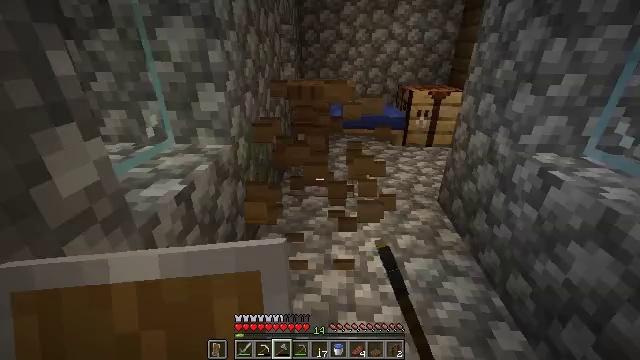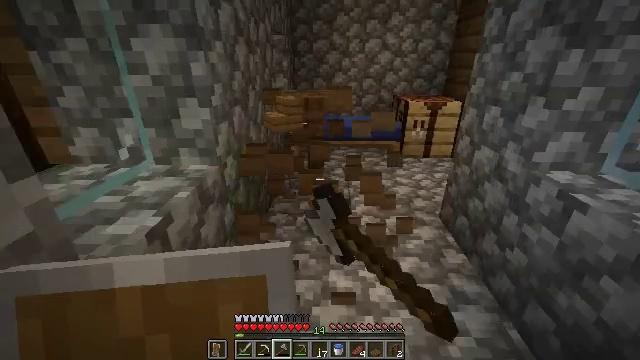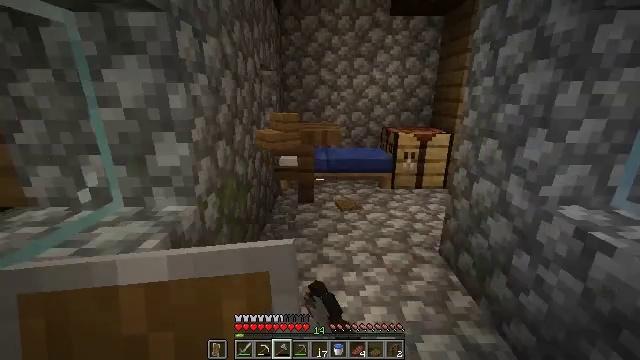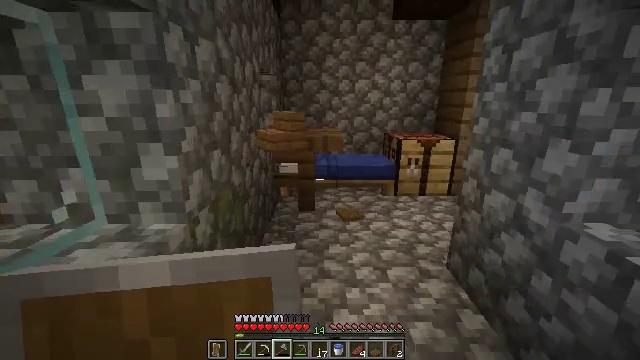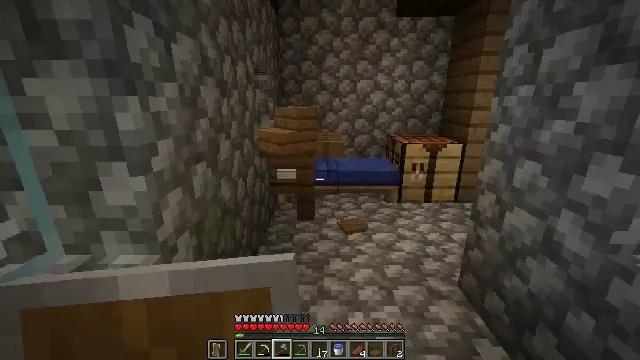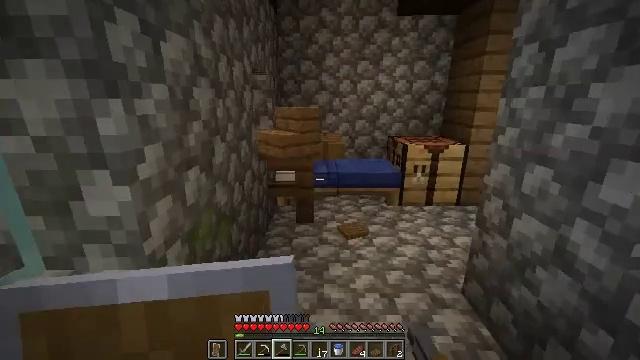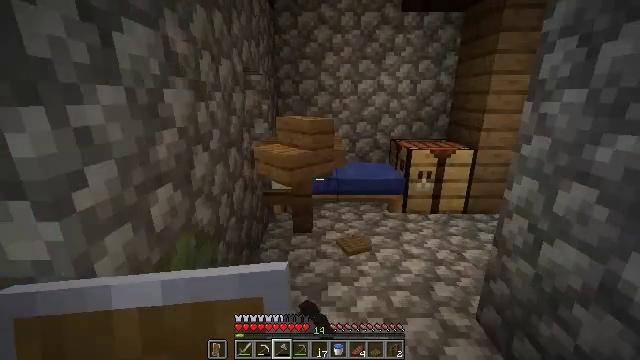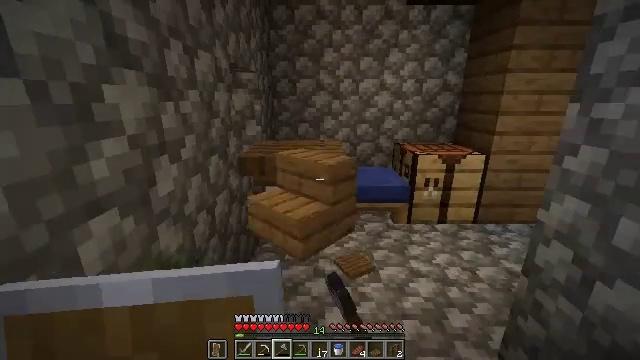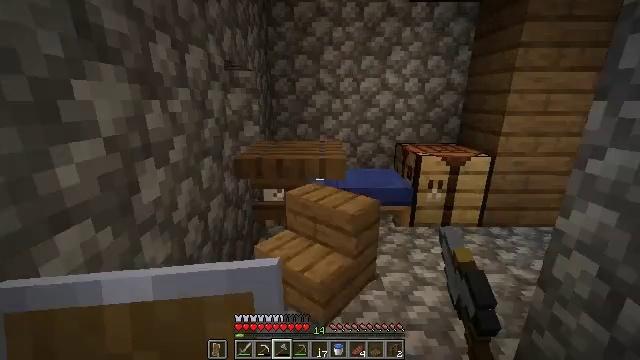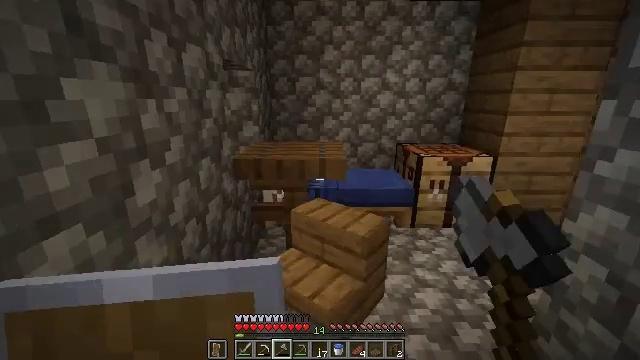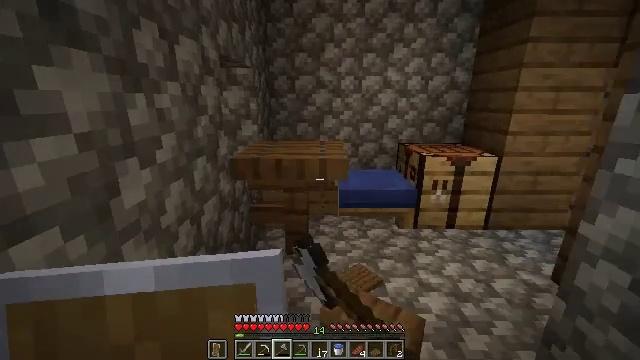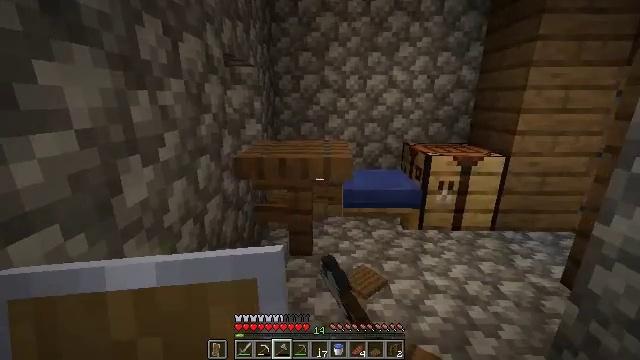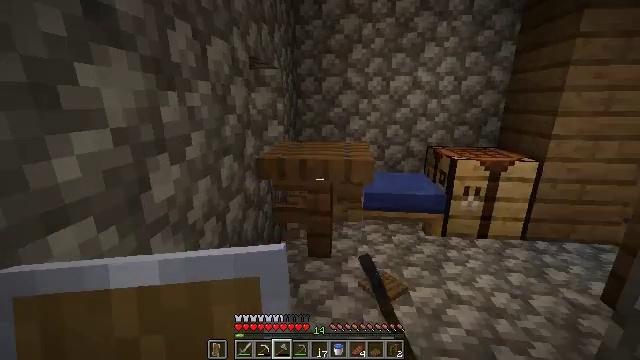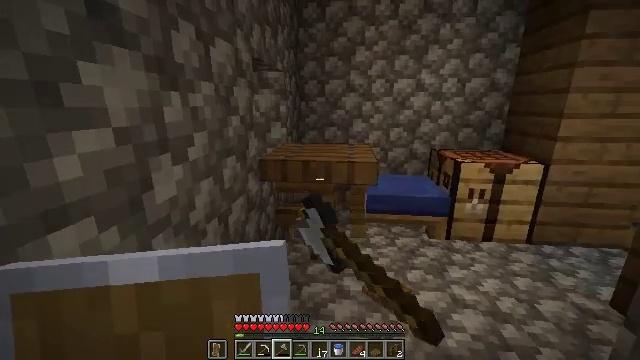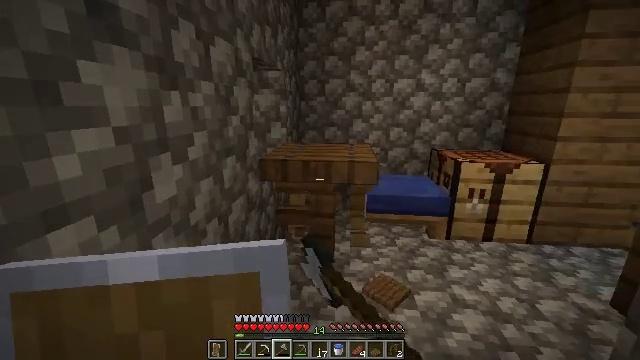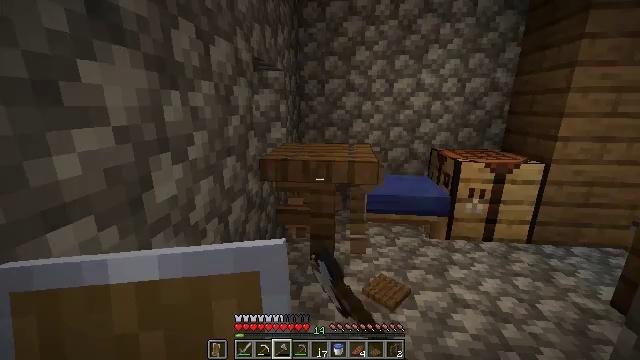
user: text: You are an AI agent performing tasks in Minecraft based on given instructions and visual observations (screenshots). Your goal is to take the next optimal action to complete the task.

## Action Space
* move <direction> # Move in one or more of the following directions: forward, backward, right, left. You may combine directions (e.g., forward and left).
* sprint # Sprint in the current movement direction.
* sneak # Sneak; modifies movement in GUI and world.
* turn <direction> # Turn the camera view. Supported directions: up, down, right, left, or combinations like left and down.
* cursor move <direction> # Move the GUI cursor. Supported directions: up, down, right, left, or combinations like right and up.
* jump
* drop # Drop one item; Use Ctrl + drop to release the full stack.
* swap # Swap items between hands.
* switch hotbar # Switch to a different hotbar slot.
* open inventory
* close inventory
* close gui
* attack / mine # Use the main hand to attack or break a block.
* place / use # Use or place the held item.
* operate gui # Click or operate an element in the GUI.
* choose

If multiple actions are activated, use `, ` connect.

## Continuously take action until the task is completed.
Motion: motion action
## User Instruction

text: Dismantle the blue bed.
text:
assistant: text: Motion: move forward, turn right and up, attack / mine
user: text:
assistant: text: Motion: move forward, turn right and up, attack / mine
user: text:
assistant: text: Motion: move forward, attack / mine
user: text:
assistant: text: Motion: move forward, attack / mine
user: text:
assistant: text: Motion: move forward, attack / mine
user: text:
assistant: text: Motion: move forward, attack / mine
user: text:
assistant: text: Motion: move forward, attack / mine
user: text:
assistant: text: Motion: attack / mine
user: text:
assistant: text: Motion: attack / mine
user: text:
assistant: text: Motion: attack / mine
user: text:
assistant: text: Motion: attack / mine
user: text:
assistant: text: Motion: turn left, attack / mine
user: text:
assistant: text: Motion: attack / mine
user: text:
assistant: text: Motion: attack / mine
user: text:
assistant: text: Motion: attack / mine
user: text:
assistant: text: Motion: attack / mine